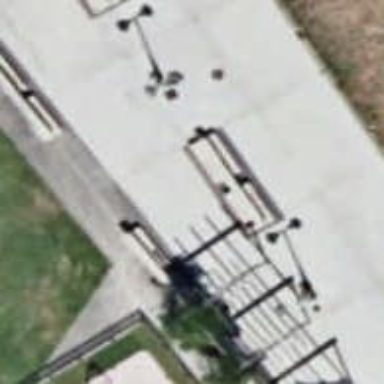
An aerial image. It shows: Bench for seating.